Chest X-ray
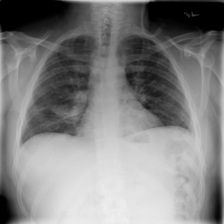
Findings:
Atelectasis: negative
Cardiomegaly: negative
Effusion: negative
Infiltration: negative
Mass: negative
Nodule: negative
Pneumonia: positive
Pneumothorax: negative
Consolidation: positive
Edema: negative
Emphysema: negative
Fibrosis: negative
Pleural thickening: negative
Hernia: negative